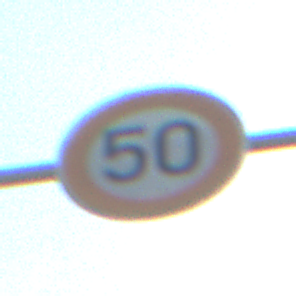
Verkehrszeichen: Geschwindigkeit50
Umgebung: Outdoor, Nature
Tageszeit: Midday
Wetter: Clear
Licht: Natural
Jahreszeit: NotSpecified
Kontrast: HighContrast